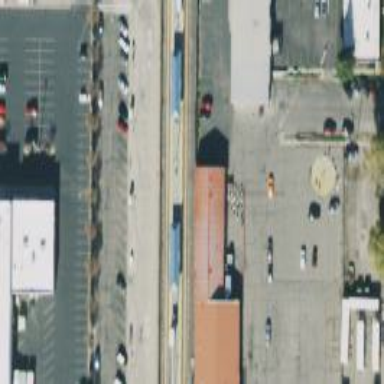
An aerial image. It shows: Bus station serving as public transport station.